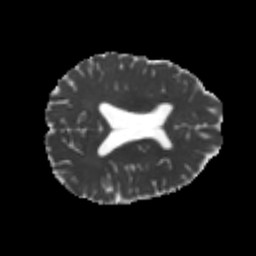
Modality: MD
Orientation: axial
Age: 24
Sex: male
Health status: healthy
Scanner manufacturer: philips
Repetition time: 7.386 s
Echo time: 0.08599 s